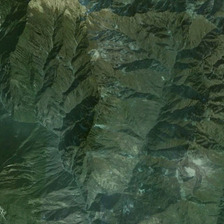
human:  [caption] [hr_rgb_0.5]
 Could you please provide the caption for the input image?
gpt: it is a piece of green mountain .

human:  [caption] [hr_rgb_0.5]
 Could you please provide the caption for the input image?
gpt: it is a piece of green mountain .

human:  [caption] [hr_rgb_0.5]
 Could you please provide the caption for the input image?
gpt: it is a piece of green mountain .

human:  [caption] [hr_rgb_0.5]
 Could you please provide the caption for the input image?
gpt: it is a piece of green mountain .

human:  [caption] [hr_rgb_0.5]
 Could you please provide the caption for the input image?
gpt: it is a piece of green mountain .